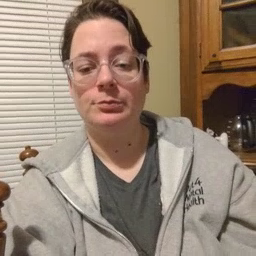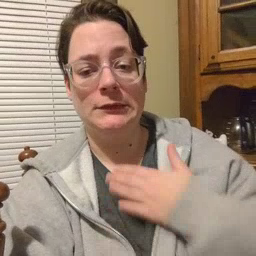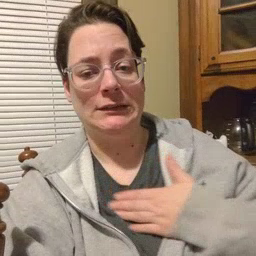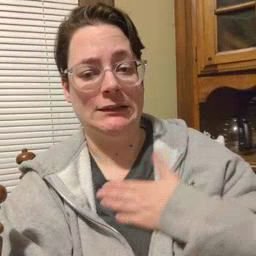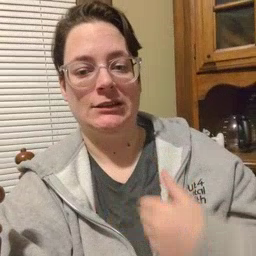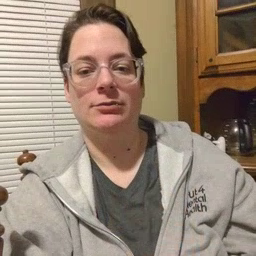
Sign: please